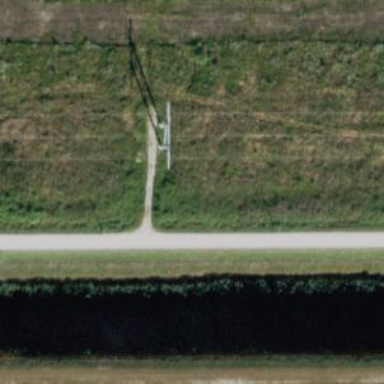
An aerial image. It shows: H-frame designed tower for power lines.